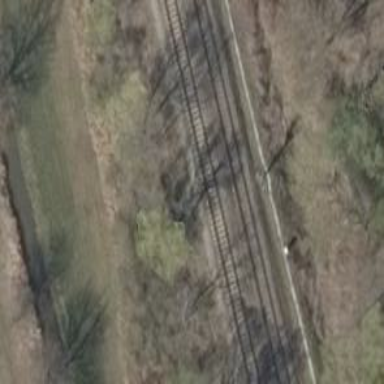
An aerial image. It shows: Signal light at railway crossing.